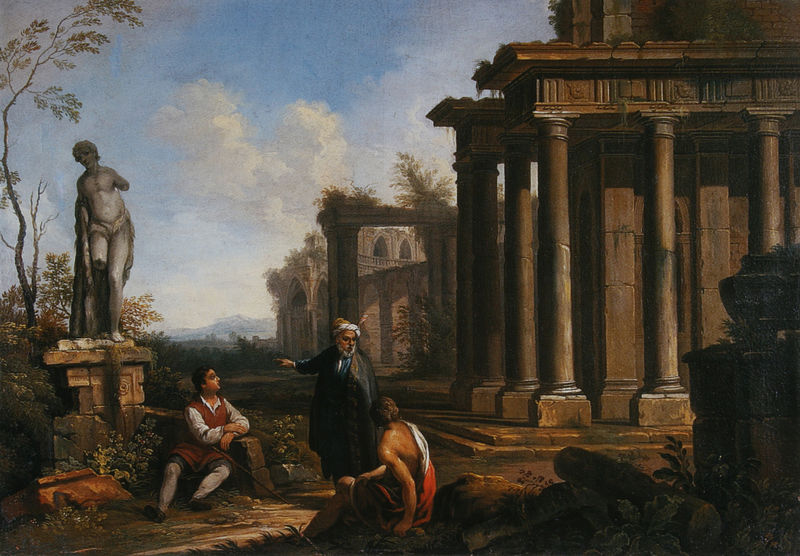
Titel: Italienische Ruinenlandschaft mit Standbild
Künstler: Christian Georg d. Ä. Schütz
Standort: Mainz
Institution: Landesmuseum
Schlagwörter: akt, baum, blau, blätter, felsen, gemälde, gruppe, hand, himmel, mann, nackt, schatten, weiß, wolken, grün, landschaft, menschen, ocker, sitzen, stadt, äste, braun, finger, frau, grau, hut, licht, männer, rücken, schwarz, szene, säule, säulen, gebäude, rot, tuch, weg, wolke, gespräch, leute, malerei, jung, architektur, sockel, stein, steine, gräser, horizont, hügel, natur, sonne, sträucher, land, mantel, drei, klassizismus, personen, person, pflanzen, gotik, renaissance, stock, helldunkel, skulptur, statue, vase, bein, italien, perspektive, gehstock, lehrer, stab, berge, rast, treppe, trümmer, vasen, stufe, stufen, plastik, podest, zeigen, oberkörper, betrachter, verfall, ruine, antike, orientalisch, palast, wandern, kohle, denkmal, ruinen, laubbaum, treffen, kunst, kapitelle, rom, kapitell, fries, arabisch, jüngling, gesims, bewachsen, hubi, tischbein, mauern, antik, toga, reise, wanderer, griechisch, begegnung, laubbäume, griechenland, zerstört, venus, tempel, basis, dorisch, arkadien, schüler, wanderstab, dunkrl, reisende, klassik, turban, hirten, herkules, schaft, bain, hubertus, verfallen, standbild, staue, gebälk, cella, colonne, plinthen, metopen, colonnes, philosophie, türke, fez, theatre, überwuchern, allemagne, orpheus, grece, beinstumpf, spring, monumente, cicerone, grbäude, romain, winckelmann, landschaft gespräch, sckel, dozieren, turc, riunen, tatue